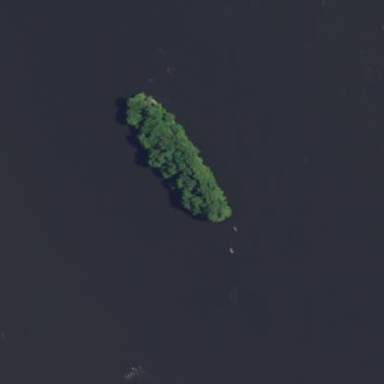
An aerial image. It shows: Islet surrounded by woodland.